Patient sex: M
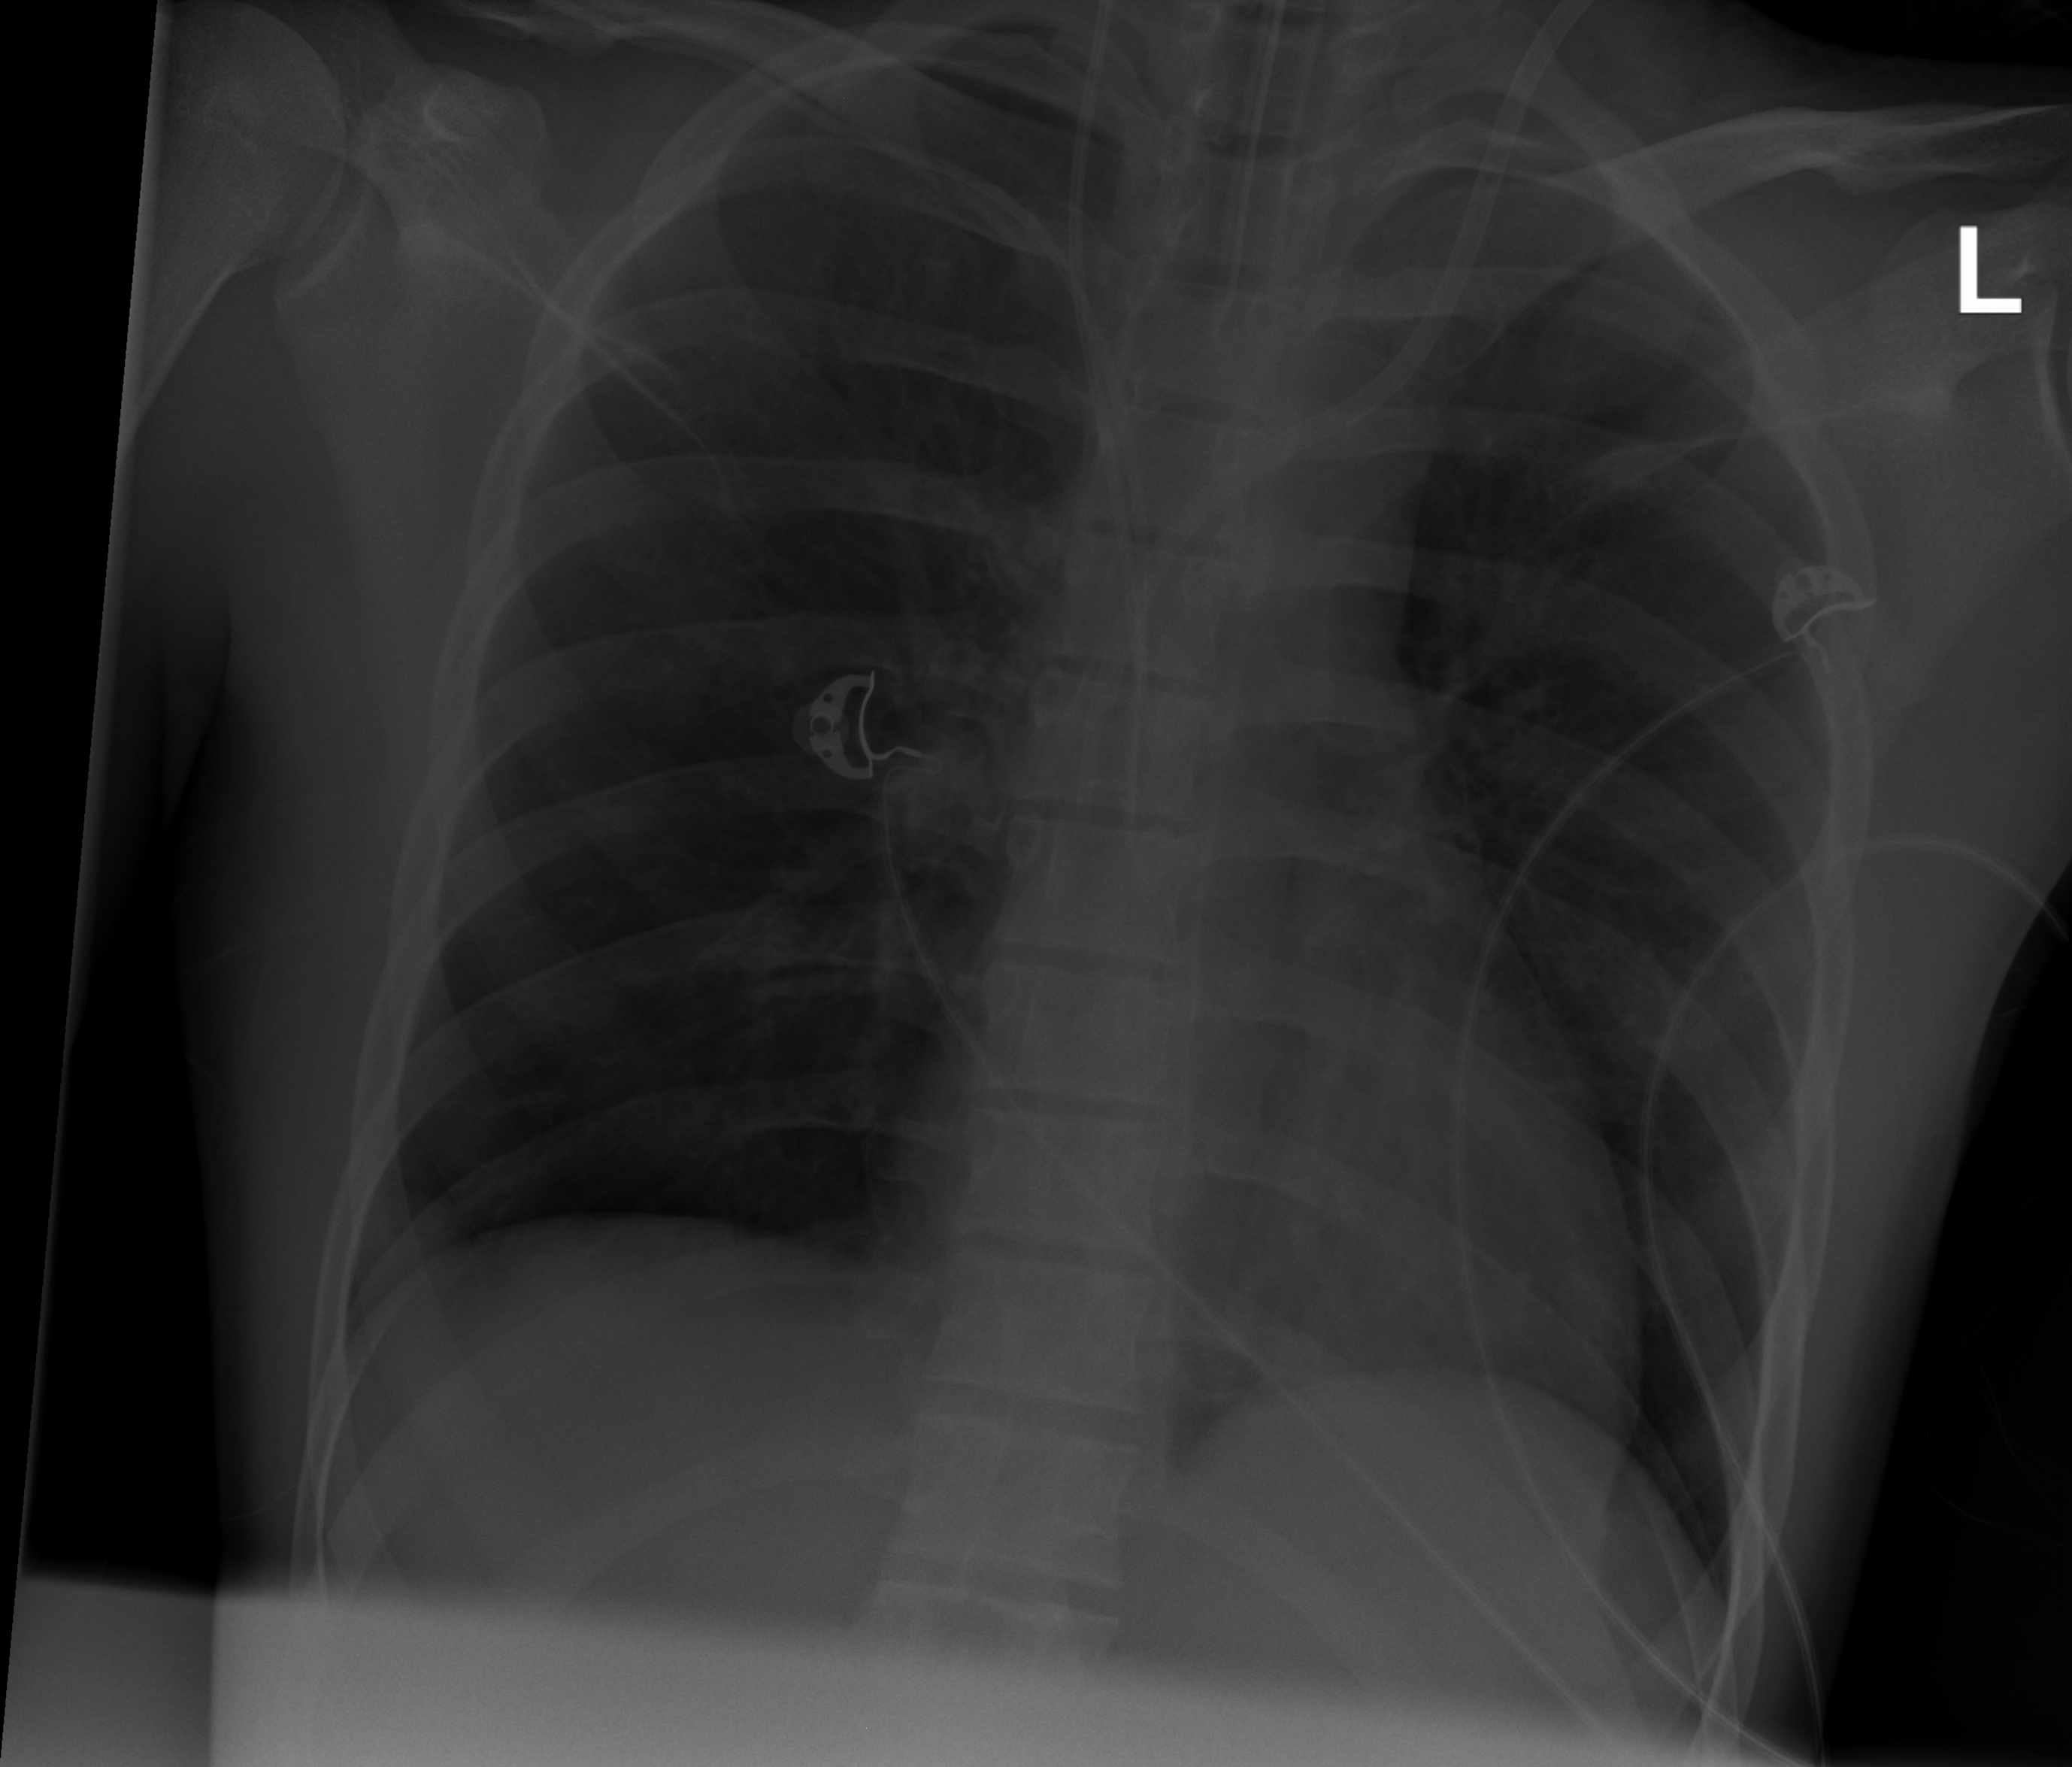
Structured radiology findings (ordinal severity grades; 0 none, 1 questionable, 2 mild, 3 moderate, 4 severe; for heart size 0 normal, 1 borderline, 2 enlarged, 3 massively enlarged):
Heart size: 0
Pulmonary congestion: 0
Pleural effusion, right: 0
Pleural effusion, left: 0
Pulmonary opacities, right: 0
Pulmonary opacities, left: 2
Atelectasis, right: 2
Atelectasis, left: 2